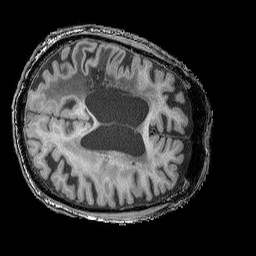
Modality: T1w
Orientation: axial
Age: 58
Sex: male
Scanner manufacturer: siemens
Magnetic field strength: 3 T
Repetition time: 2.25 s
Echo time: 0.00411 s